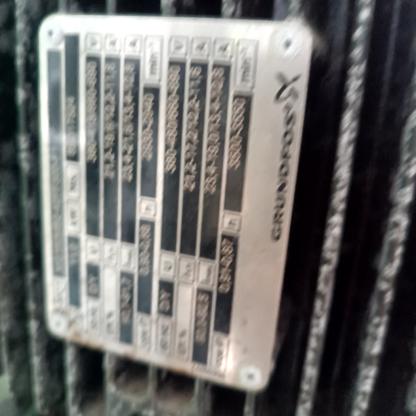
Klasa: tabliczka-znamionowa